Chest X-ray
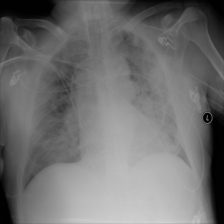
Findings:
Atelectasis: negative
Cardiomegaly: negative
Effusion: negative
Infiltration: positive
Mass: negative
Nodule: negative
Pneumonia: negative
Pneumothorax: negative
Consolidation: negative
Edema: negative
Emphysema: negative
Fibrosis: negative
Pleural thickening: negative
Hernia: negative